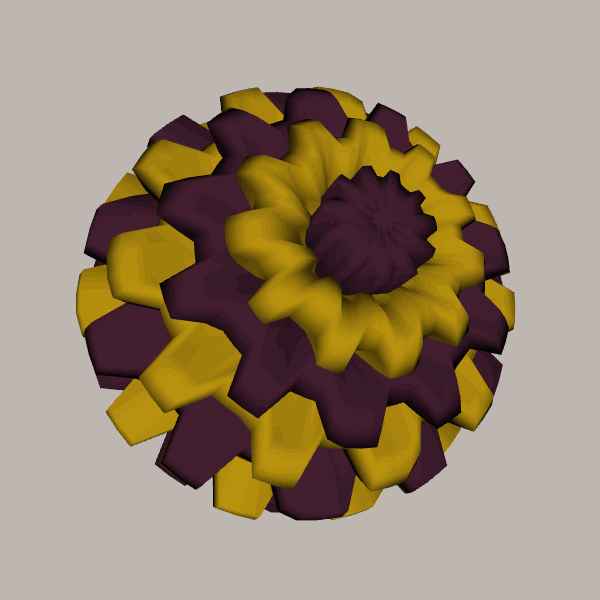
Background: light